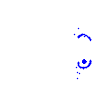
Particle: electron